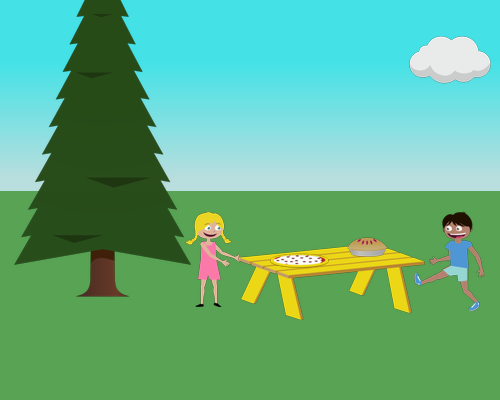
small cloud on right pine tree on left yellow bench in center of grass pie pizza on yellow bench small girl on left side of yellow bench smiling reaching towards yellow bench boy on right kicking facing left smiling